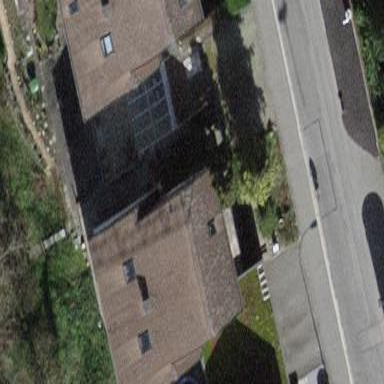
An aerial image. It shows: Building with tile roof.